Question: WPF : How to add Checked and Unchecked events in the DataGridCheckBoxColumn?
'''
<DataGridCheckBoxColumn Header="Choose" x:Name="choose">
<DataGridCheckBoxColumn.CellStyle>
<Style TargetType="DataGridCell" BasedOn="{StaticResource {x:Type DataGridCell}}">
<EventSetter Event="CheckBox.Checked" Handler="OnChecked"/>
<EventSetter Event="CheckBox.Unchecked" Handler="OnChecked"/
</Style>
</DataGridCheckBoxColumn.CellStyle>
</DataGridCheckBoxColumn>
'''

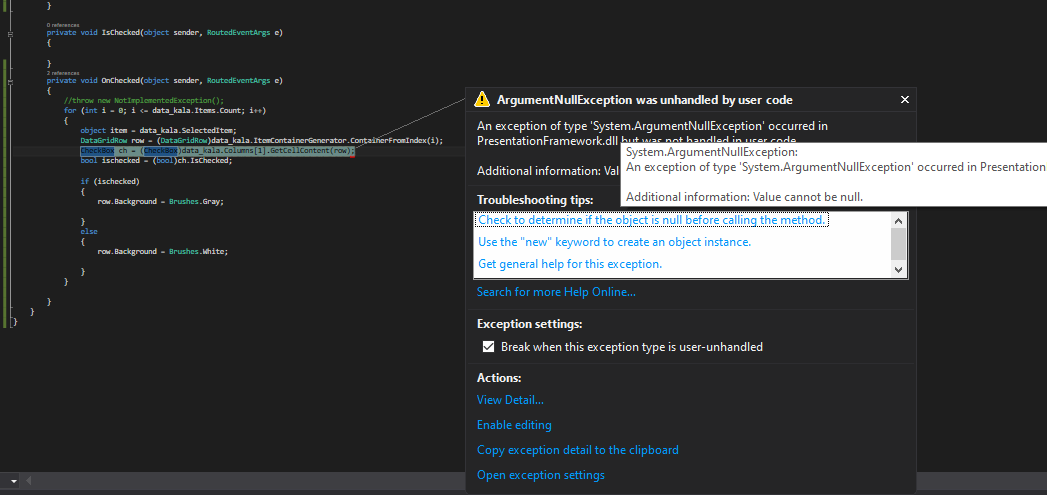
Answer: Your XAML works fine the problem lies withing you getting the Check Box. You should be able to access the element from the Check Box you triggered with the Unchecked or Checked Event.
'''
var ch = sender as Checkbox;
var row = data_kala.ItemContainerGenerator.ContainerFromItem(ch) as DataGridRow;
bool ischecked = ch.IsChecked;
if (ischecked) {
row.BackGround = Brushes.Gray;
}
else {
row.BackGround = Brushes.White;
}
'''